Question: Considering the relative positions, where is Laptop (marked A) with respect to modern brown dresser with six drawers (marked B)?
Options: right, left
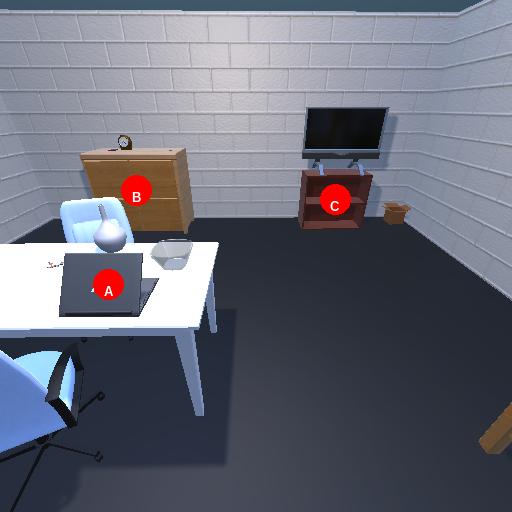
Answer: right